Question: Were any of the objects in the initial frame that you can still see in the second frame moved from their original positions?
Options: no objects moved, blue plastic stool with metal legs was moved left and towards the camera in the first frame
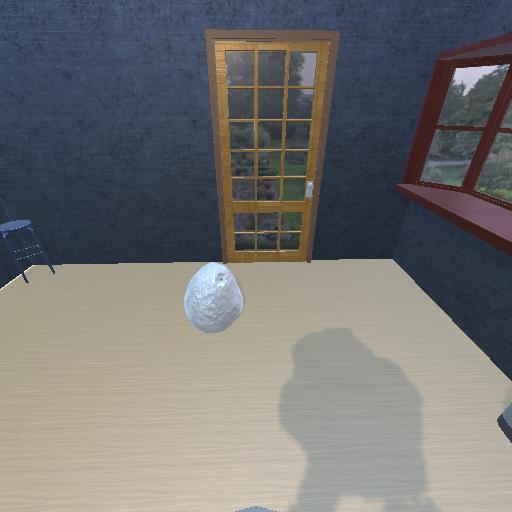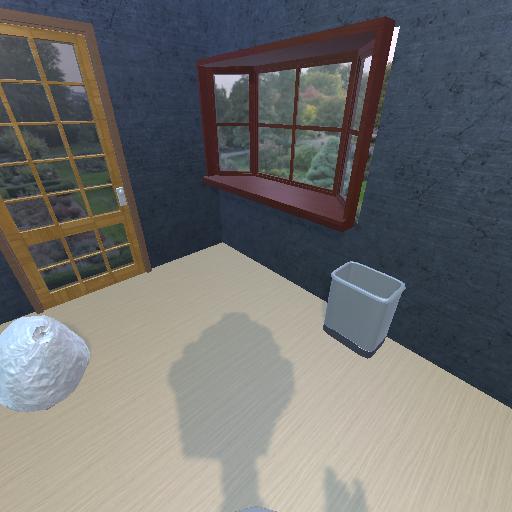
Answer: no objects moved